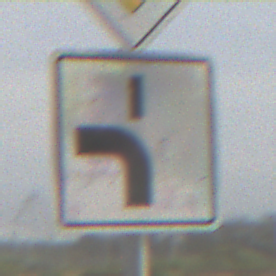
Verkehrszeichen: VerlaufVorfahrtsstrasse5
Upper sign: Vorfahrtsstrasse
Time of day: MorningAfternoon
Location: Outdoor (Suburban)
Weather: PartlyCloudy
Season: NotSpecified
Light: Natural